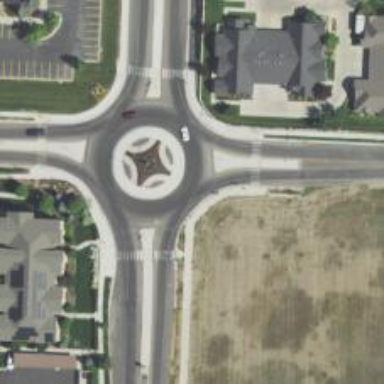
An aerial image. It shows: Tertiary road made of asphalt leading to roundabout junction.